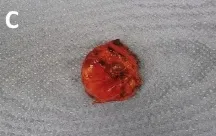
Surgical specimen of the lesion (A, B, C).
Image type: medical_photograph (other_medical_photograph)